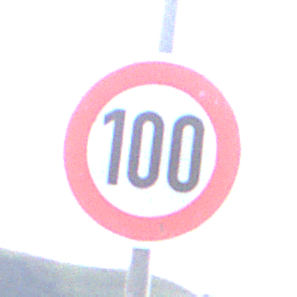
Verkehrszeichen: Geschwindigkeit100
Umgebung: Outdoor, Nature
Tageszeit: SunriseSunset
Wetter: PartlyCloudy
Licht: Natural
Jahreszeit: NotSpecified
Kontrast: LowContrast